You are looking at a signal-to-image encoding: consecutive vibration samples arranged as the rows of a grayscale square. Diagnose the bearing from this image, choosing from: normal, inner_race, outer_race, ball.
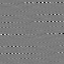
Answer: outer_race